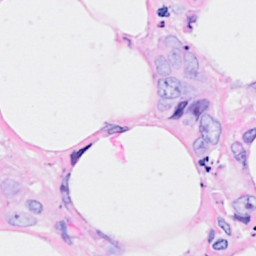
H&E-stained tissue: Breast